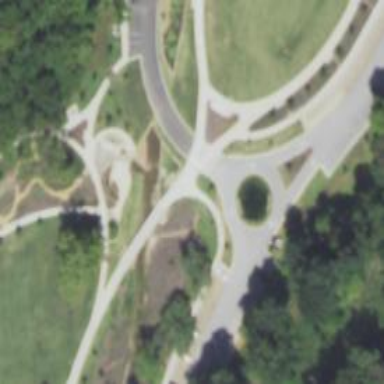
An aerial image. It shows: Marked crossing on cycleway.